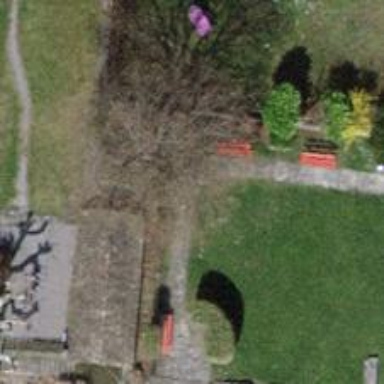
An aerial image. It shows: Red bench.